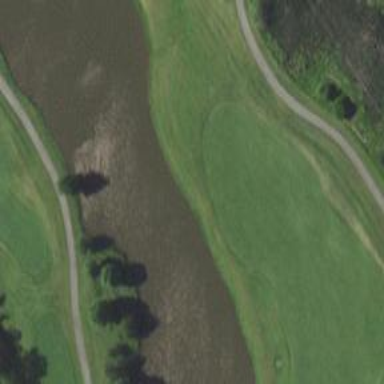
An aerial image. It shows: Water hazard in golf course. The hazard is natural water feature.